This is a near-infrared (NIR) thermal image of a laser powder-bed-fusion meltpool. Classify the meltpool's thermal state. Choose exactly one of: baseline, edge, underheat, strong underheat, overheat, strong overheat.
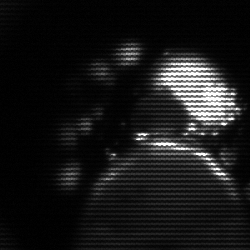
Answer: baseline